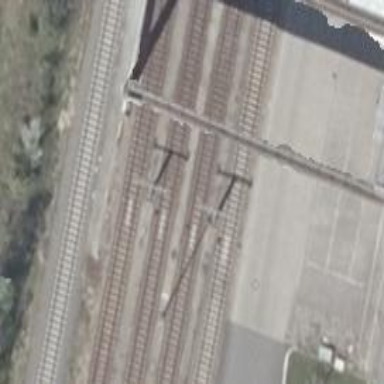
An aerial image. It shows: Railway signal.